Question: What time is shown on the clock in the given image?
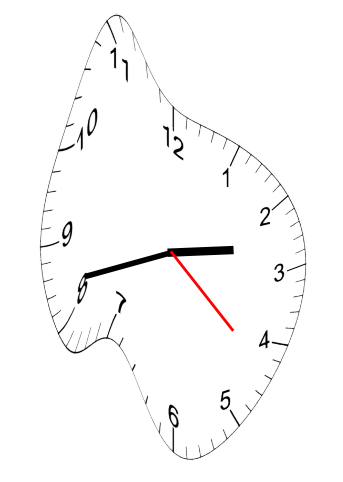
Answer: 02:42:22